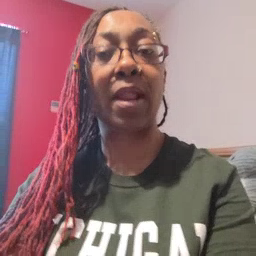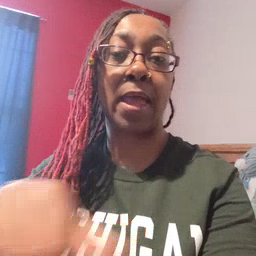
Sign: that